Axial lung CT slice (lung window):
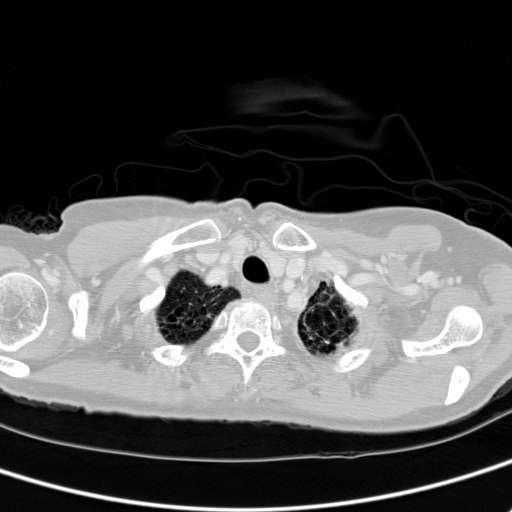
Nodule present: no